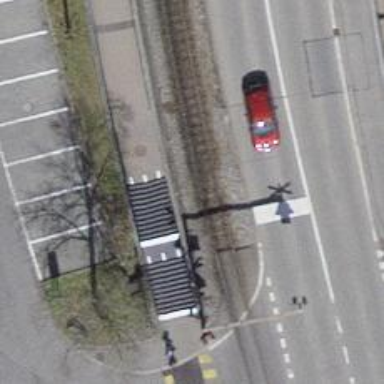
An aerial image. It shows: Road with steps.